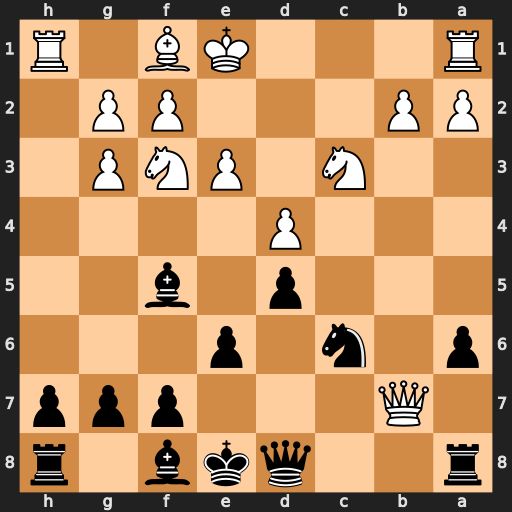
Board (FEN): r2qkb1r/1Q3ppp/p1n1p3/3p1b2/3P4/2N1PNP1/PP3PP1/R3KB1R
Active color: b
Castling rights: KQkq
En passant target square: -
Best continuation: Na5 Bb5+ axb5